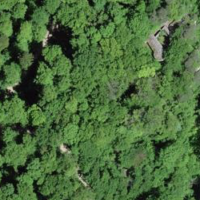
EUNIS habitat code: 41
Species observed at this site:
Lathyrus vernus
Allium ursinum
Phylloscopus collybita
Corvus corone
Cyanistes caeruleus
Columba palumbus
Convallaria majalis
Campanula trachelium
Aegithalos caudatus
Euphorbia cyparissias
Turdus merula